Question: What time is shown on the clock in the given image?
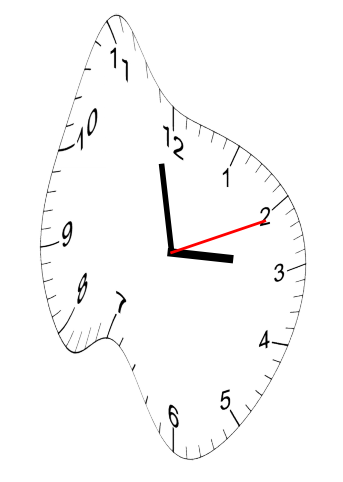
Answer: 02:58:11